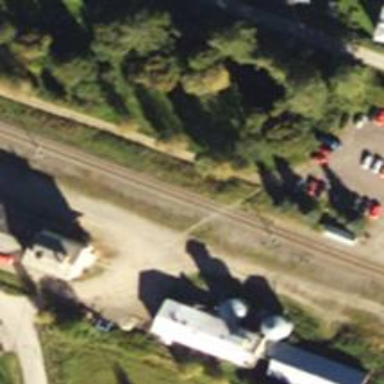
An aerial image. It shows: Full barrier at railway crossing.